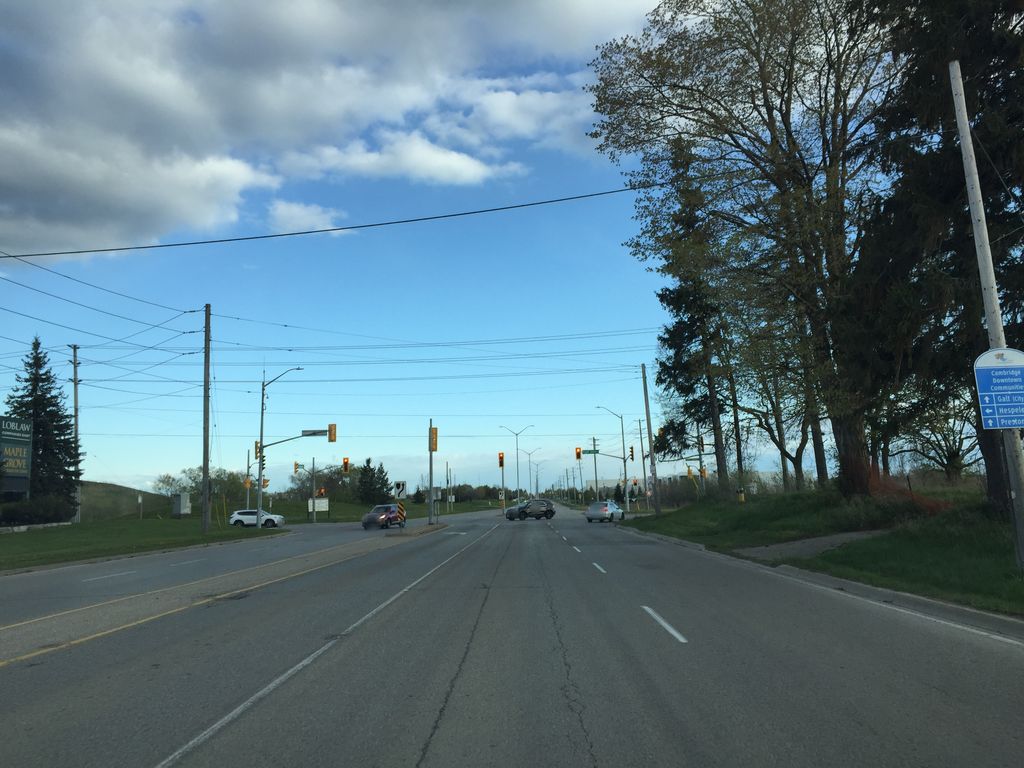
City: kitchener-waterloo